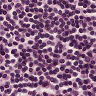
Metastatic tissue present: no